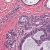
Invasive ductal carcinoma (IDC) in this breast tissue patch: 0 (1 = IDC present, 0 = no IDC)